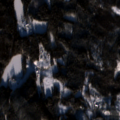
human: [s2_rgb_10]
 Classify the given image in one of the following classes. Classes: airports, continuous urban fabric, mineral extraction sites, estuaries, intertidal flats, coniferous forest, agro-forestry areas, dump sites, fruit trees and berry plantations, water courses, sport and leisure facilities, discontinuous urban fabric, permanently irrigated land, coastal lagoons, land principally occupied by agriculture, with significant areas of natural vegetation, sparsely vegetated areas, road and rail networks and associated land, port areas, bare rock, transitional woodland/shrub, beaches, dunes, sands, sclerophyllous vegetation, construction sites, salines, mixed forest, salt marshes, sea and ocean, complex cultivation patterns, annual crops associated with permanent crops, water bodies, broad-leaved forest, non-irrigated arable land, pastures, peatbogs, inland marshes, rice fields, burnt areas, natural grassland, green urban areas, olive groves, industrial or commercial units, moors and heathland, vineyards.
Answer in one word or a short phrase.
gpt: coniferous forest, mixed forest, transitional woodland/shrub